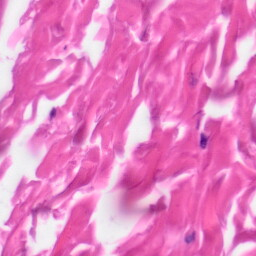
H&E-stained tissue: Skin